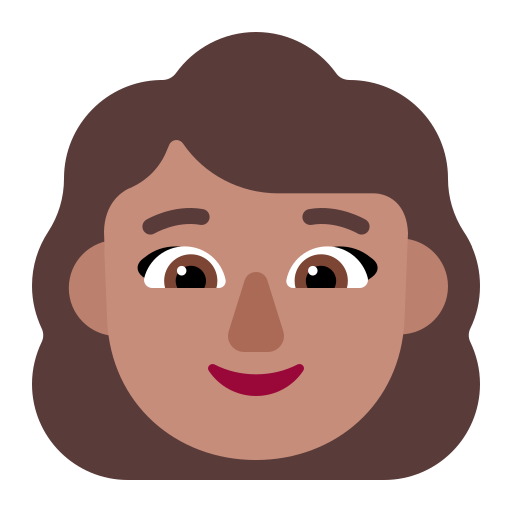
woman flat